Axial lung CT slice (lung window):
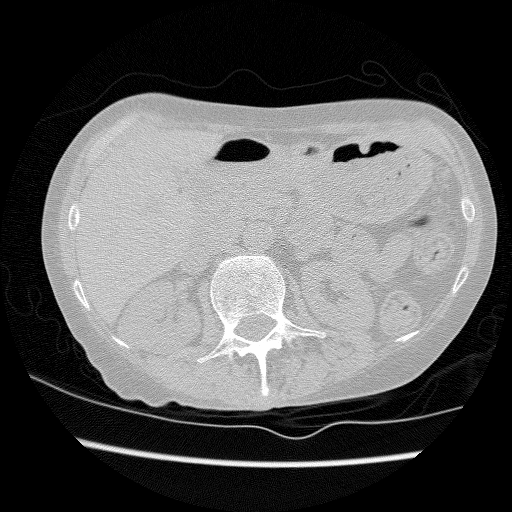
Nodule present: no